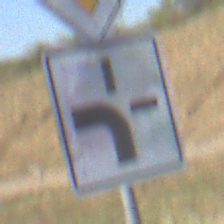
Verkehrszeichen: VerlaufVorfahrtsstrasse1
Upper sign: Vorfahrtsstrasse
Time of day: Midday
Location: Outdoor (RoadRail)
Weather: Clear
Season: Summer
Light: Natural